Chest X-ray:
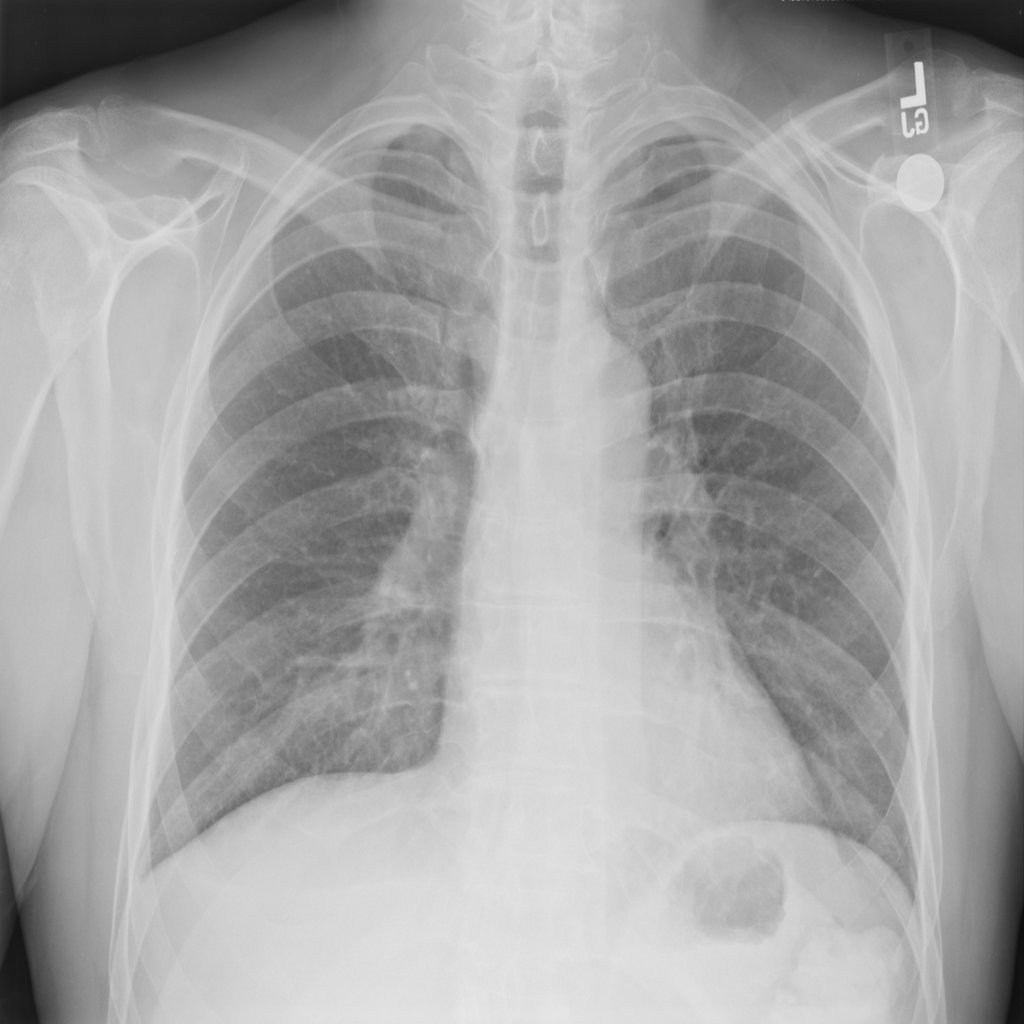
No abnormal finding: yes